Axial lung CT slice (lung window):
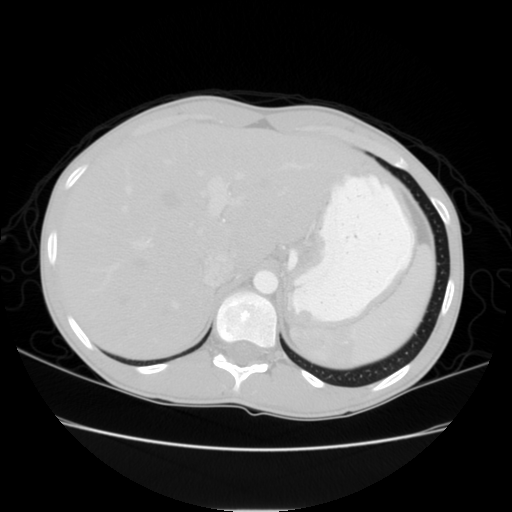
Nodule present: no